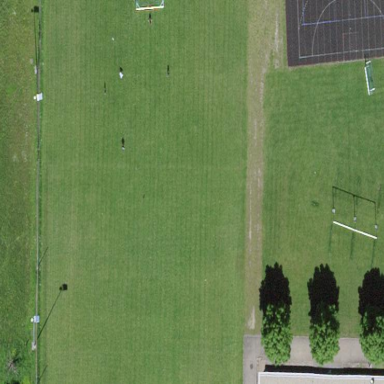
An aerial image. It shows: Soccer pitch for leisure land activities.